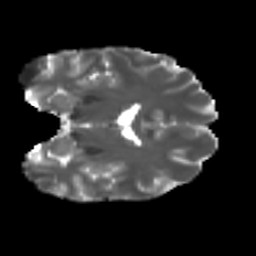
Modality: T2w
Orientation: coronal
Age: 24
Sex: male
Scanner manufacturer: ge
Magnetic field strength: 3 T
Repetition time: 7.8 s
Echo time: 0.0606 s